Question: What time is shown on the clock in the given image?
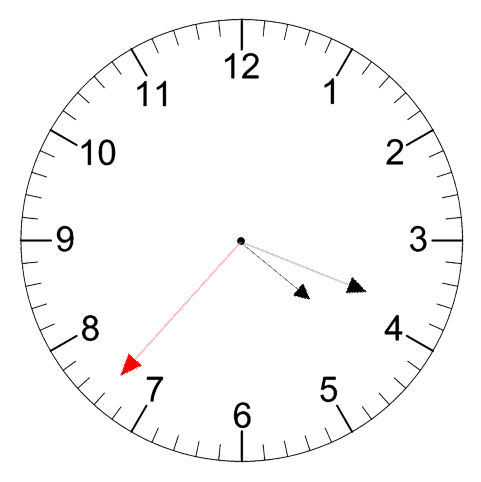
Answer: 04:18:37